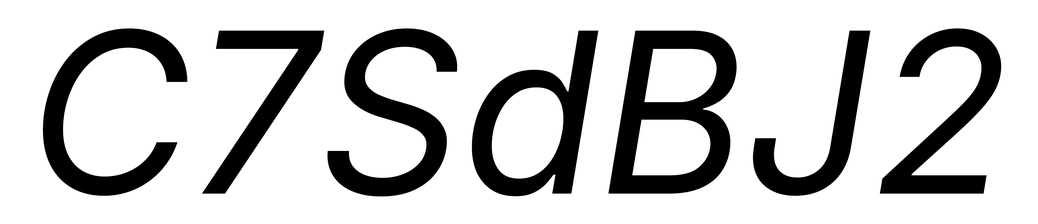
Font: Inter-Italic_Italic